Question: my question is very simple, I am trying to create a trajectory frequencies counting from a SpatialLines Object. I can rasterize it without problems, however, I'd like to know if it is possible to change the legend's colour range from the plot result (See the image below). Thanks.
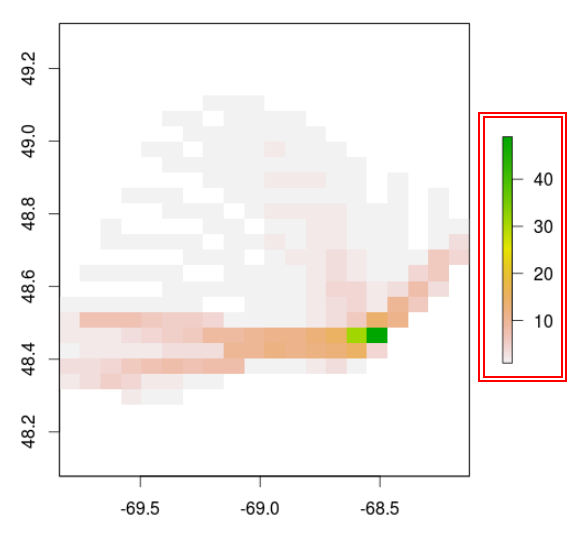
Answer: '''
library(raster)
x <- raster(nc=10, nr=10)
x[] <- runif(ncell(x), 0, 30)
plot(x)
'''

'''
#plot(x, col = rainbow(6))
brks <- c(0, 10, 20, 30)
args <- list(at=c(5, 15, 25), labels=c("Low","Med.","High"))
plot(x, col=terrain.colors(3), breaks=brks, axis.args=args)
'''